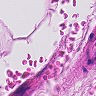
Metastatic tissue present: no